Interaction volume radius: 5 \u00c5
Interaction volume height: 35 \u00c5
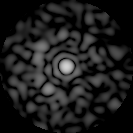
Disorder parameter: 0.8161